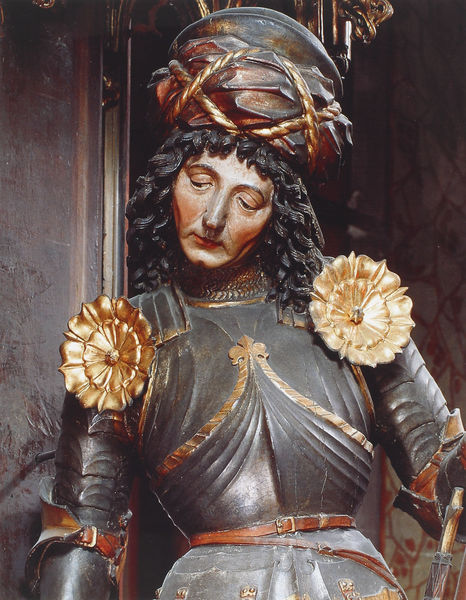
Titel: Hochaltar in der Wallfahrts- und Pfarrkirche St. Wolfgang
Künstler: Michael Pacher
Standort: Sankt Wolfgang am Abersee, Pfarrkirche St. Wolfgang (EU - AUT - Salzkammergut)
Schlagwörter: mann, braun, frau, holz, hut, schwarz, blick, blüten, gürtel, barock, gesicht, porträt, figur, gold, haare, krone, locken, skulptur, kopfbedeckung, farbig, plastik, lider, bemalt, foto, helm, kranz, lilie, ritter, rüstung, harnisch, rosette, heiliger, schwertgriff, gefasst, turban, geschnitzt, rosetten, georg, schwarzhaarig, holzplastik, schulterschmuck